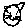
Label: cat